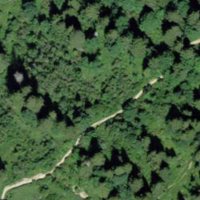
EUNIS habitat code: 32
Species observed at this site:
Eristalis tenax